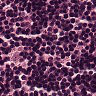
Metastatic tissue present: no